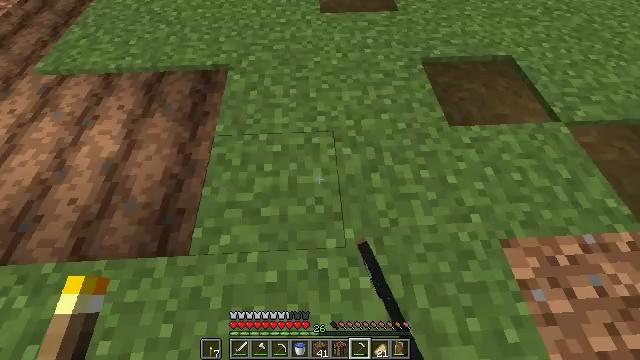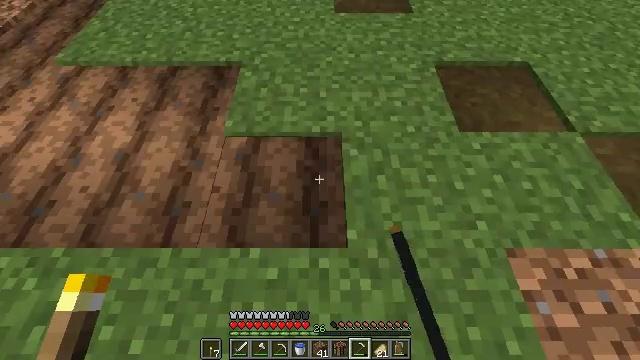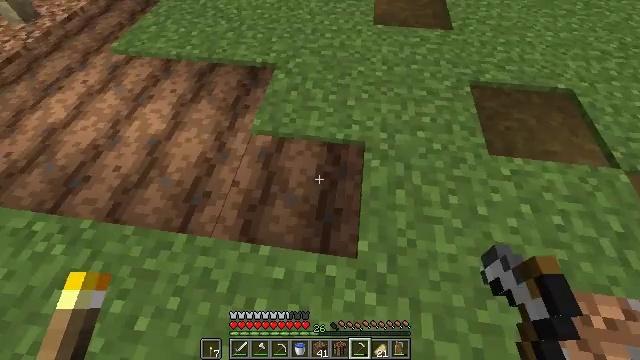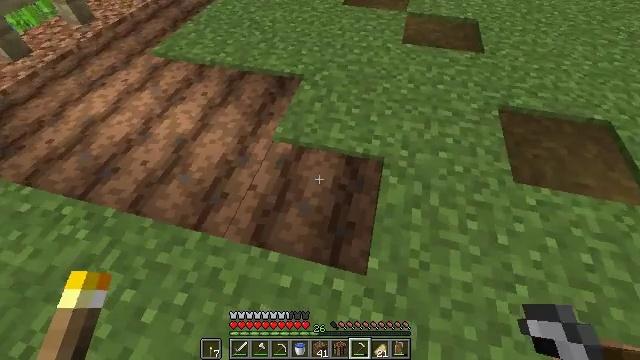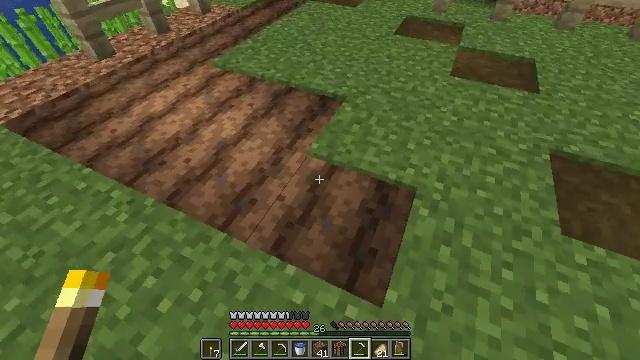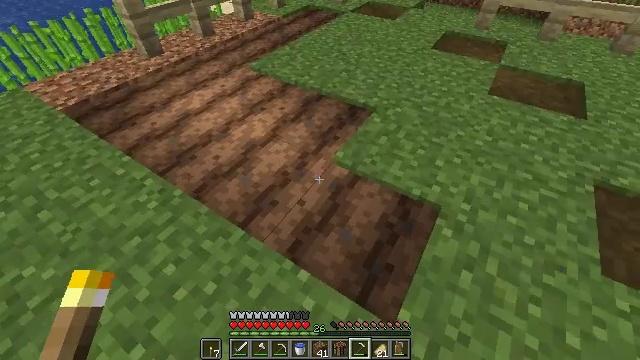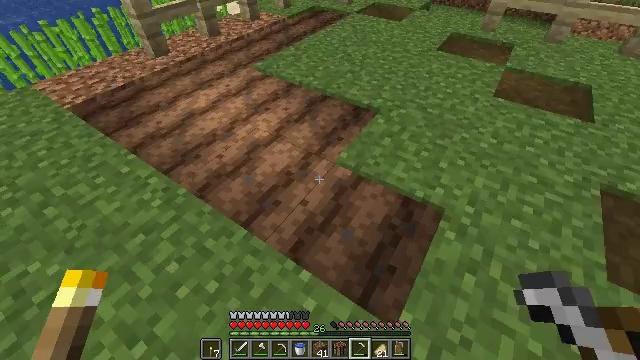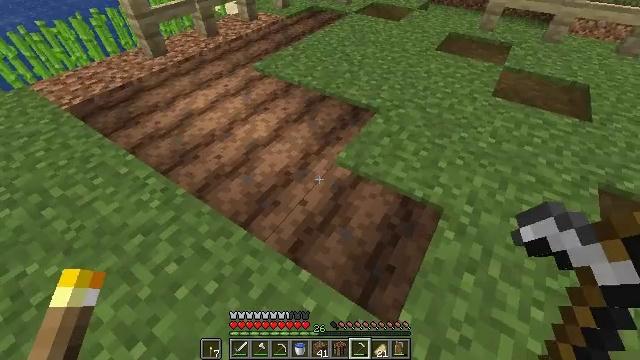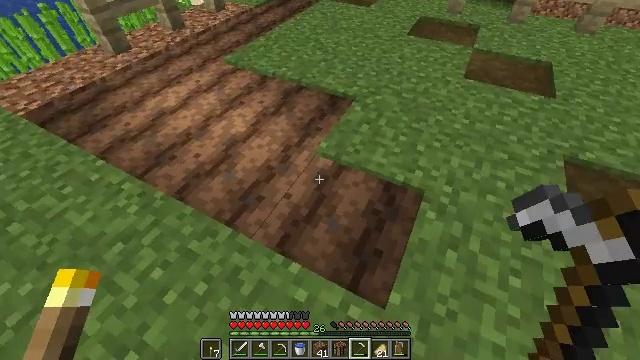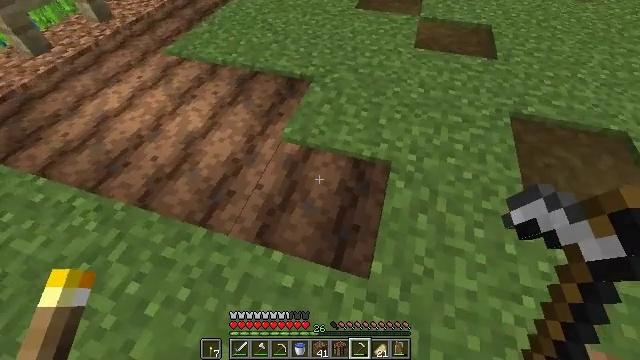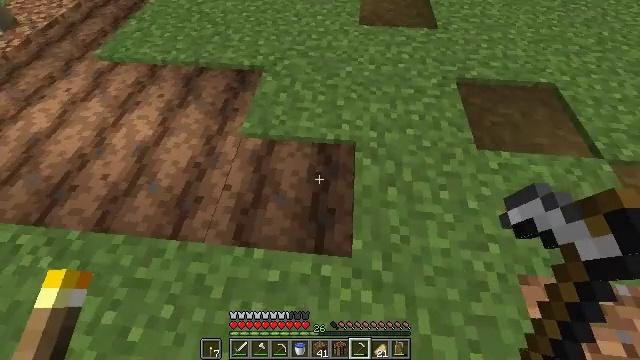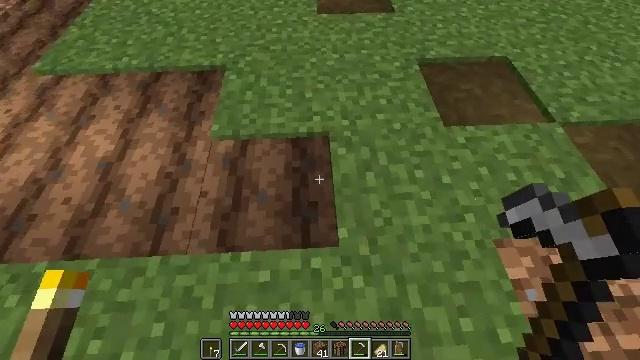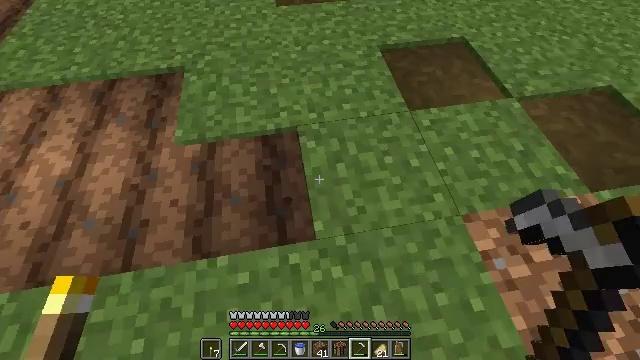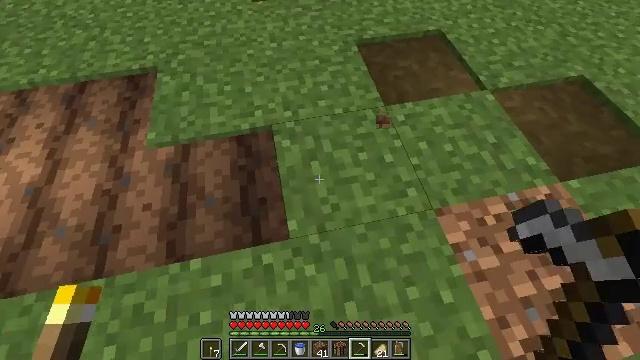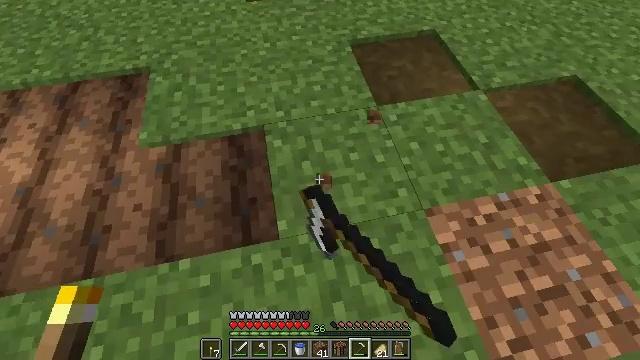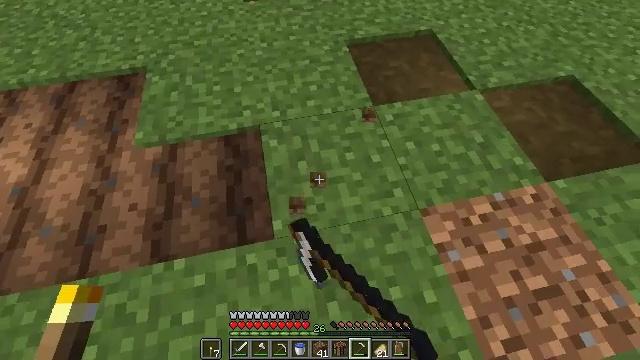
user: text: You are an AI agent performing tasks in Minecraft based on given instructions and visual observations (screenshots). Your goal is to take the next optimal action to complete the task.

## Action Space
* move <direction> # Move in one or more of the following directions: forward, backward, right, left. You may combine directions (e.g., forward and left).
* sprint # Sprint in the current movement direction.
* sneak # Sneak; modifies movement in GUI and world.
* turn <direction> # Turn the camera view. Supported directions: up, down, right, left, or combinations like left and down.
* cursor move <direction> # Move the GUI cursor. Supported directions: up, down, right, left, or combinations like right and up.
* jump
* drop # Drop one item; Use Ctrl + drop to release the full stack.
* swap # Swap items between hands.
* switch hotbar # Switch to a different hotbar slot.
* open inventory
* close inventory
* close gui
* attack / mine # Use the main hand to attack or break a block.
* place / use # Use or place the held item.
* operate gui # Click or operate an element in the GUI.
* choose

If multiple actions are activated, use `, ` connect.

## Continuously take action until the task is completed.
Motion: motion action
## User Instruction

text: Gather grass block for landscaping.
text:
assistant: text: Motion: turn left
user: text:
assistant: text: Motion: turn left and up
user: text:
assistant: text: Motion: turn left and up
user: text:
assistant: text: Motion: turn left and up
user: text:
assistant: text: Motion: turn left and up
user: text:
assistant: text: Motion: turn left
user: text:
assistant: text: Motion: no_op
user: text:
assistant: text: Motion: turn right and down
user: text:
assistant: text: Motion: turn right and down
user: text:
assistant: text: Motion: turn right and down
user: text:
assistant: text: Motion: turn right and down
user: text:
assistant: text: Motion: move right, turn right and down
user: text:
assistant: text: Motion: move right, turn right and down, attack / mine
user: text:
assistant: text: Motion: attack / mine
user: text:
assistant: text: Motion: attack / mine
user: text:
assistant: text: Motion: attack / mine
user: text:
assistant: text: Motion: turn left, attack / mine
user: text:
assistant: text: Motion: turn left, attack / mine
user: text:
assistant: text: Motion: turn left, attack / mine
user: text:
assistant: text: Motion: turn left, attack / mine
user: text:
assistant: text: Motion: attack / mine
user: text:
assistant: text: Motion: attack / mine
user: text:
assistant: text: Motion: attack / mine
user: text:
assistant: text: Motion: attack / mine
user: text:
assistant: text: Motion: attack / mine
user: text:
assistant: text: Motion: attack / mine
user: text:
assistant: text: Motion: attack / mine
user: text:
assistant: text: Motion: attack / mine
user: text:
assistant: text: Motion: attack / mine
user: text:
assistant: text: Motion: attack / mine